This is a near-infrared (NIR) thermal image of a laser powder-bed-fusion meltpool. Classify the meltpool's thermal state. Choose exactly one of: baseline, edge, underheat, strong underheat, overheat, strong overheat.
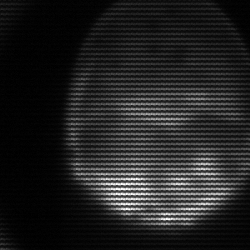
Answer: edge